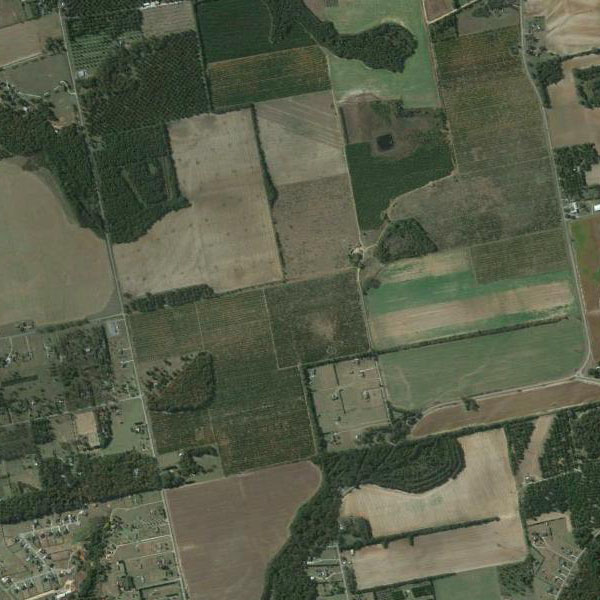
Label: Farmland